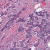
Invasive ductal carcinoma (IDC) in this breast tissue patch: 1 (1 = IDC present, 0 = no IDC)